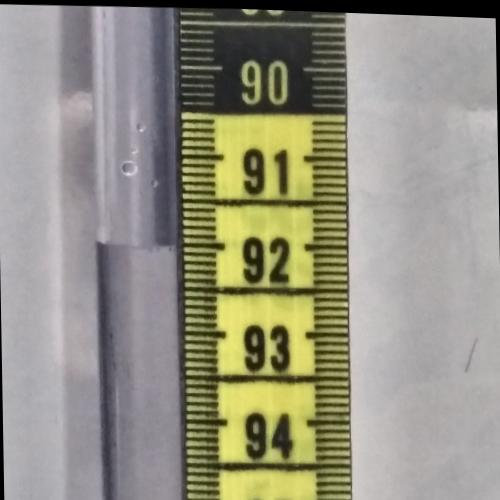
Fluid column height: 92.0 cm